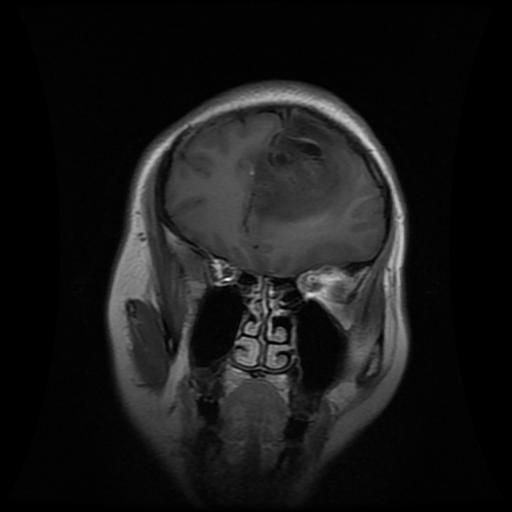
Label: glioma